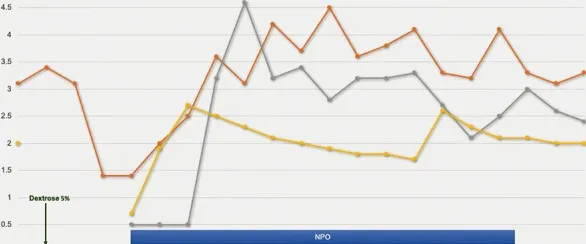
Potassium, phosphorus, and magnesium levels.
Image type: pathology (immunostaining)